Interaction volume radius: 5 \u00c5
Interaction volume height: 25 \u00c5
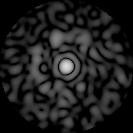
Disorder parameter: 0.8173